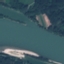
Land use / land cover: River